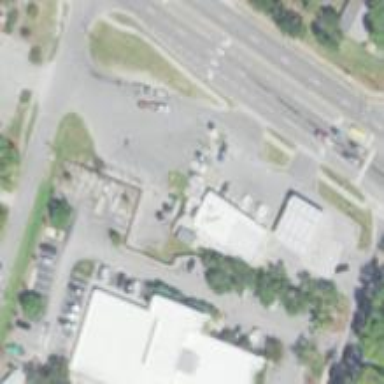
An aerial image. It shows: Convenience shop.